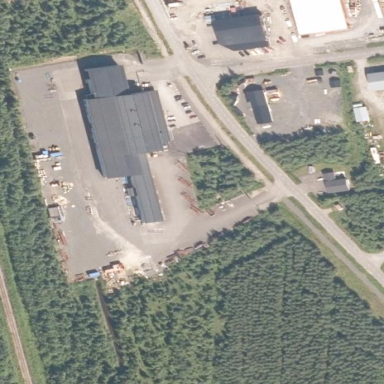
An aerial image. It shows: Industrial area.